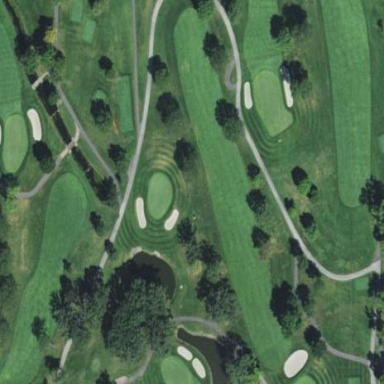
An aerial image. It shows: Golf fairway surrounded by grass.